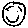
Label: smiley face